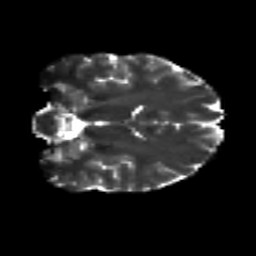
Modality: T2w
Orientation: coronal
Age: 20
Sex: female
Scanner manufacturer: siemens
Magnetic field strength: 3 T
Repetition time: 8.8 s
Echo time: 0.085 s